Question: In my Summary page, I have two CalendarExtender controls to enable someone to select Start Date and End Date for database queries.
In the head of my Summary.aspx page, I have the following declarations:
'''
<%@ MasterType VirtualPath="~/Site.Master" %>
<%@ Page Title="ACP Sheet Metal - Summary" Language="C#" MasterPageFile="~/Site.Master" AutoEventWireup="true" CodeBehind="Summary.aspx.cs" Inherits="AcpSheetMetal.Summary" UICulture="es" Culture="es-MX" %>
<% @Import Namespace="System.Globalization" %>
<%@ Register TagPrefix="asp" Namespace="AjaxControlToolkit" Assembly="AjaxControlToolkit"%>
'''
For the page itself, I have a 'ToolkitScriptManager', two (2) 'TextBox' controls, two 'CalendarExtender' controls, and a 'GridView' control:
'''
<ajaxToolkit:ToolkitScriptManager ID="ToolkitScriptManager2" runat="server" EnableScriptGlobalization="true" EnableScriptLocalization="true" />
<asp:TextBox ID="txtStartDate" runat="server" />
<asp:CalendarExtender ID="calExStartDate" runat="server" TargetControlID="txtStartDate" OnClientShown="ChangeCalendarView" OnClientDateSelectionChanged="checkDate" />
<asp:TextBox ID="txtEndDate" runat="server" />
<asp:CalendarExtender ID="calExEndDate" runat="server" TargetControlID="txtEndDate" OnClientShown="ChangeCalendarView" OnClientDateSelectionChanged="checkDate" DaysModeTitleFormat="MM/dd/yyyy" DefaultView="Months" Enabled="True" TodaysDateFormat="MMMM dd, yyyy" />
<asp:GridView ID="summaryGridView" runat="server" />
'''
In the 'Page_Load' event in the C# code, I have placed the following:
'''
protected void Page_Load(object sender, EventArgs e) {
MasterPage = (SiteMaster)Page.Master;
if (!Page.IsPostBack) {
calExEndDate.TodaysDateFormat = System.Globalization.CultureInfo.CurrentCulture.DateTimeFormat.ShortDatePattern;
calExStartDate.TodaysDateFormat = System.Globalization.CultureInfo.CurrentCulture.DateTimeFormat.ShortDatePattern;
}
}
'''
So, why are my Calendar controls not working? There are no values in the calendars and the language appears to be Spanish.

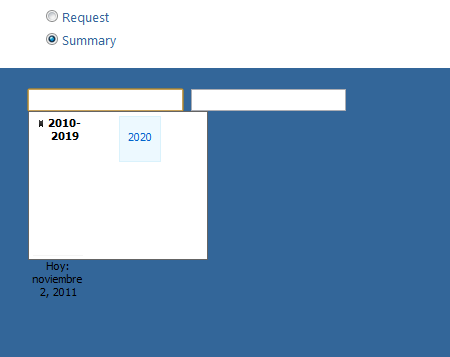
Answer: Your language is Spanish and I believe it's so because your 'UICulture' is 'UICulture="es"' (ESpanol) and 'Culture="es-MX"' (Espanol Mexico).
See this line on your markup:
'''
<%@ Page Title="ACP Sheet Metal - Summary" Language="C#" MasterPageFile="~/Site.Master" AutoEventWireup="true" CodeBehind="Summary.aspx.cs" Inherits="AcpSheetMetal.Summary" UICulture="es" Culture="es-MX" %>
'''
The rest of your markup looks okay to me.